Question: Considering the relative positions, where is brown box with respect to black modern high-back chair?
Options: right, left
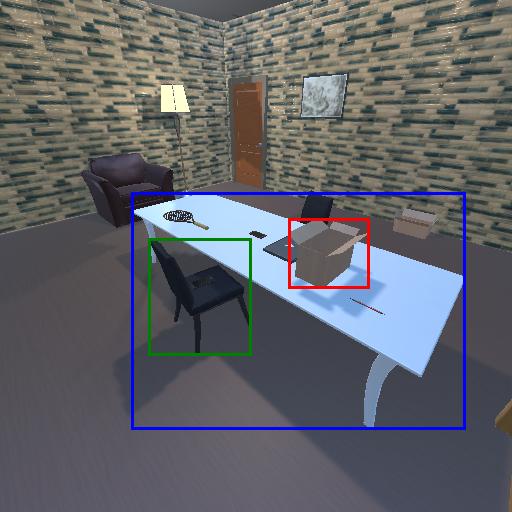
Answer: right